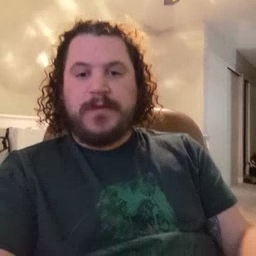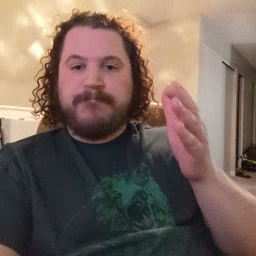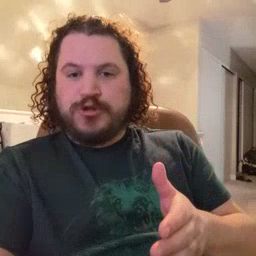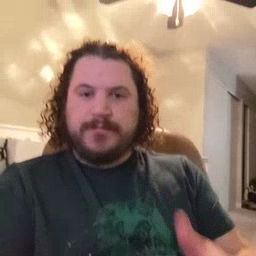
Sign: person